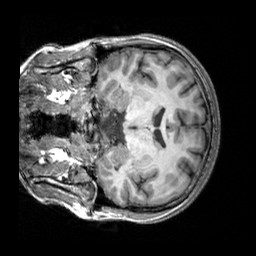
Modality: T1w
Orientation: coronal
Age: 25
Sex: female
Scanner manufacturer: siemens
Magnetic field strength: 3 T
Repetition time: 2.3 s
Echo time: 0.00303 s